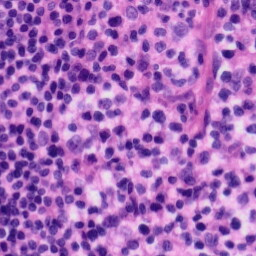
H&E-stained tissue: Tonsil